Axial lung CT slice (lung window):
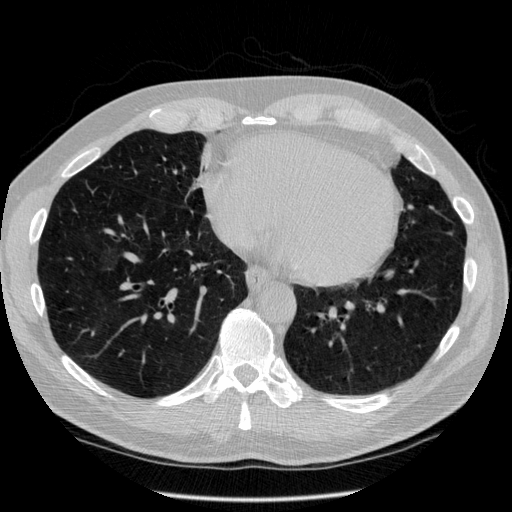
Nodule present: no